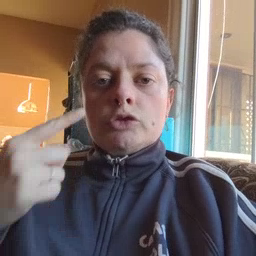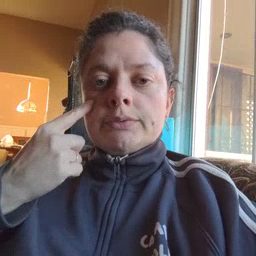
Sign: cheek